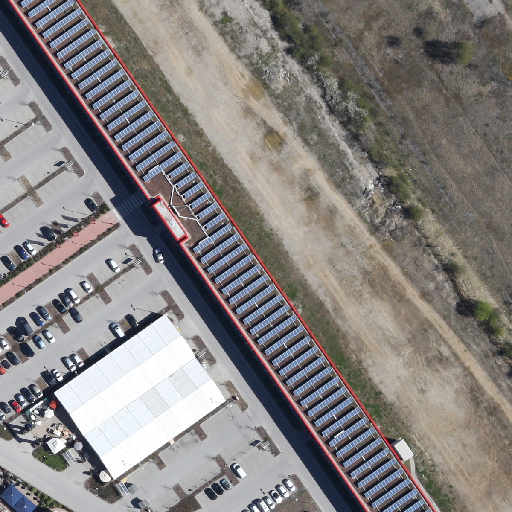
Referring expression: light-duty vehicle